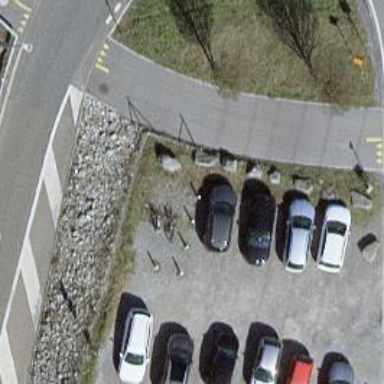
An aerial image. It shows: Block barrier.